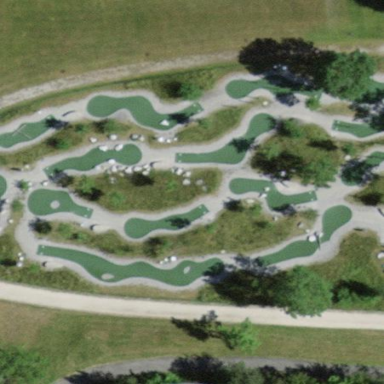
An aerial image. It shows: Miniature golf area designated for leisure and sports activities.